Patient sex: M
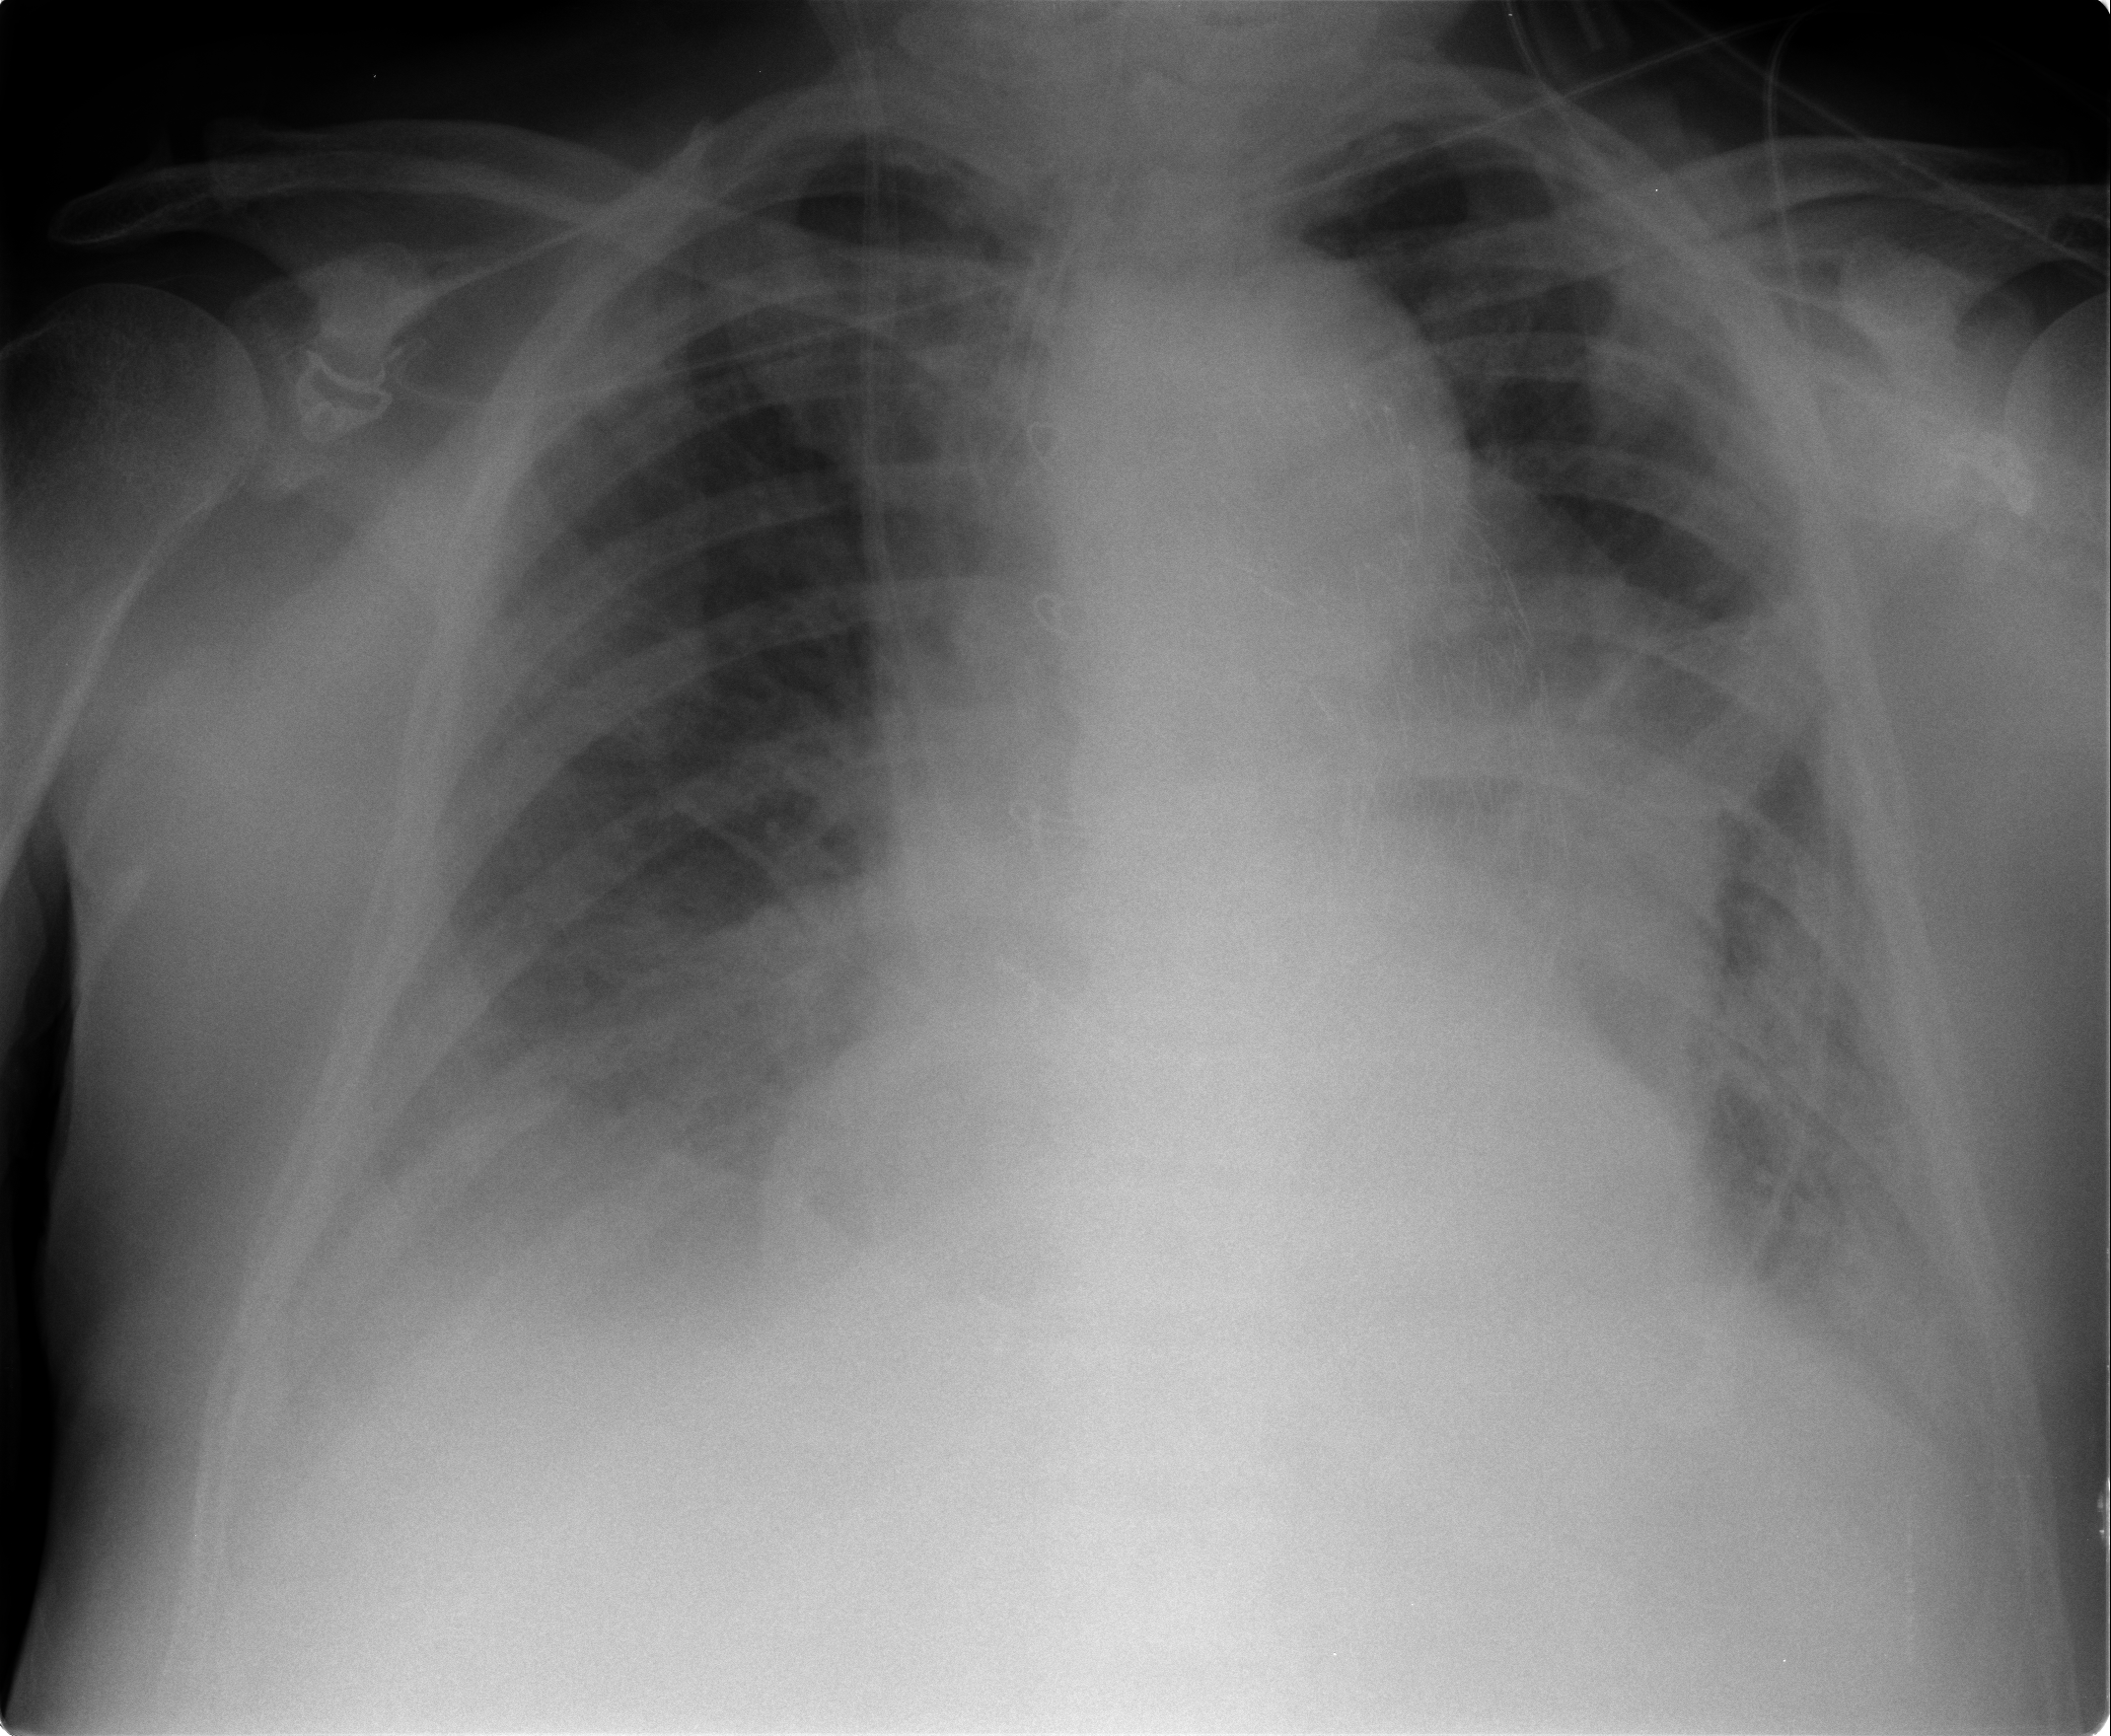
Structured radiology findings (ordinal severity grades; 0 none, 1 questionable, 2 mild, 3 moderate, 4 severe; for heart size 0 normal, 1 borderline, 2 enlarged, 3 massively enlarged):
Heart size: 2
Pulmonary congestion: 2
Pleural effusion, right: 1
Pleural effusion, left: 1
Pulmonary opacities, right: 2
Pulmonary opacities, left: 2
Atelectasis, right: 2
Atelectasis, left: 3